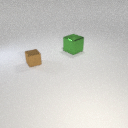
large green metal cube behind small brown metal cube